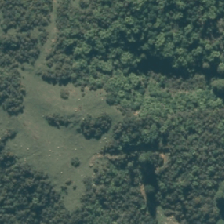
Land cover: grose_broom